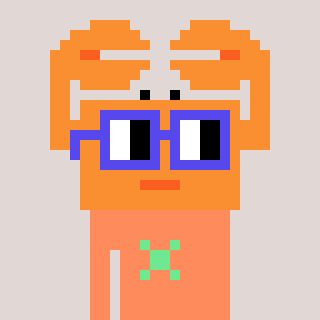
a pixel art character with square blue glasses, a crab-shaped head and a peachy-colored body on a warm background